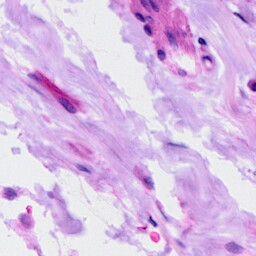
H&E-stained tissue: Ovarian